Question: When I am designing android layout.The first time all element's focusing order is fine.But after changing focus for first time the order is change .
(At first it select 'Number 1 EditText',but now it's goes to select 'Number 2 EditText'),(below image shown that change).

In Windows there have GUI option to set tab order,but
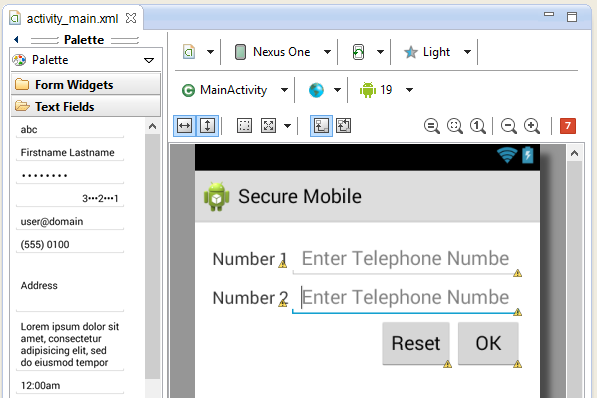
Answer: if you want to set focus to EditText in your way(in your sequence) then use this code
'''
android:nextFocusDown="@+id/id_of_next_EditText"
'''
in this way you can set who will get the nest focus on pressing enter(return) key
and use '<requestFocus>' in EditText where you want focus when layout is dislayed